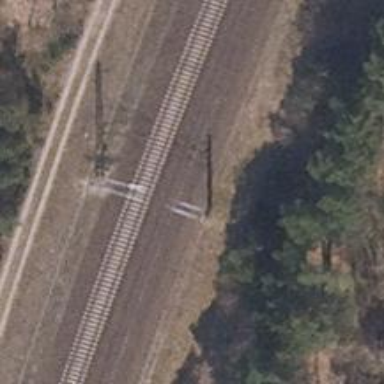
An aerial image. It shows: Railway track with contact lines for electrification.